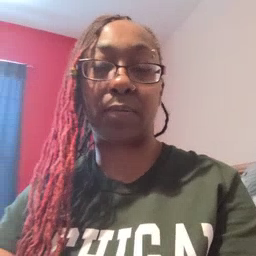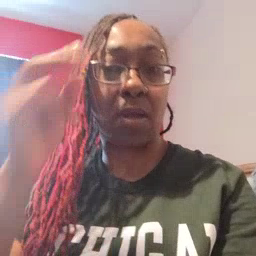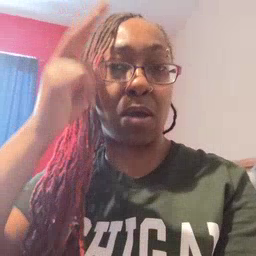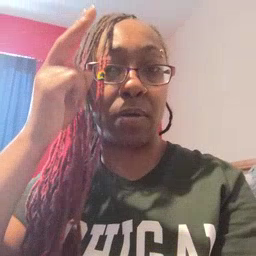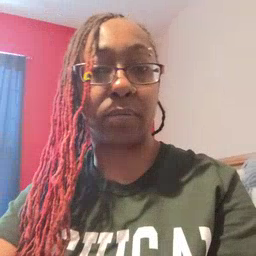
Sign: uncle